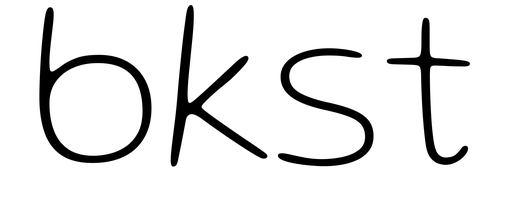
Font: Gluten_Thin